Current action and preconditions to check: trajectory_clear

Your task: For each precondition in the list above, predict whether it will hold at this action.

Consider the current scene as observed from the mobile robot's camera, and analyze the predicted future states of all dynamic agents (e.g., people, animals, vehicles, or any moving entities) within the NEXT SECOND.

IMPORTANT: Only answer "very likely" if you are absolutely certain—based on strong, clear evidence—that a dynamic agent will violate the precondition in the predicted future state. Do NOT answer "very likely" for unlikely, ambiguous, or low-probability risks.

Ask yourself for each precondition: Is there a high probability, with clear and convincing evidence, that the predicted future states of any dynamic agent will interfere with the predicted future state of the currently executing action within the NEXT SECOND, causing that precondition to fail?

Assess the risk level based on these predictions. Use "likely" or "very likely" if motions create a clear risk of interference.

Use "neutral" or "improbable" if agents are nearby but their predicted paths are clearly diverging or non-conflicting.

Failure Risk Categories: "very improbable", "improbable", "neutral", "likely", "very likely"

Answer Format: Output ONLY the probability_of_failure value from these categories: "very improbable", "improbable", "neutral", "likely", "very likely"

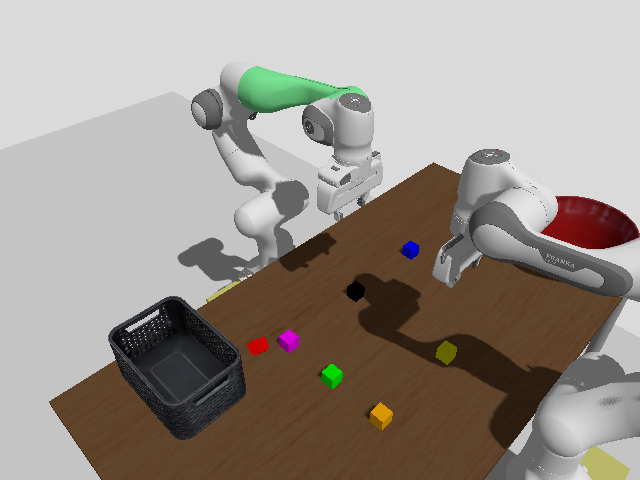

Answer: very improbable